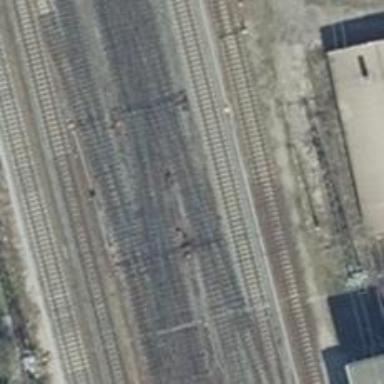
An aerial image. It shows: Railway track with contact lines for electrification.